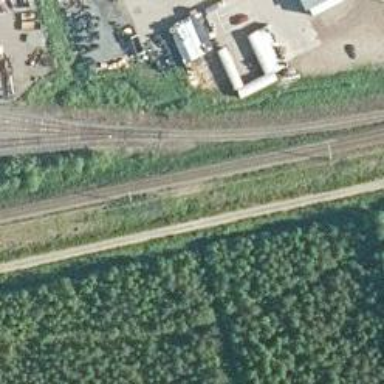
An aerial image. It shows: Railway with continuous electrified contact line.